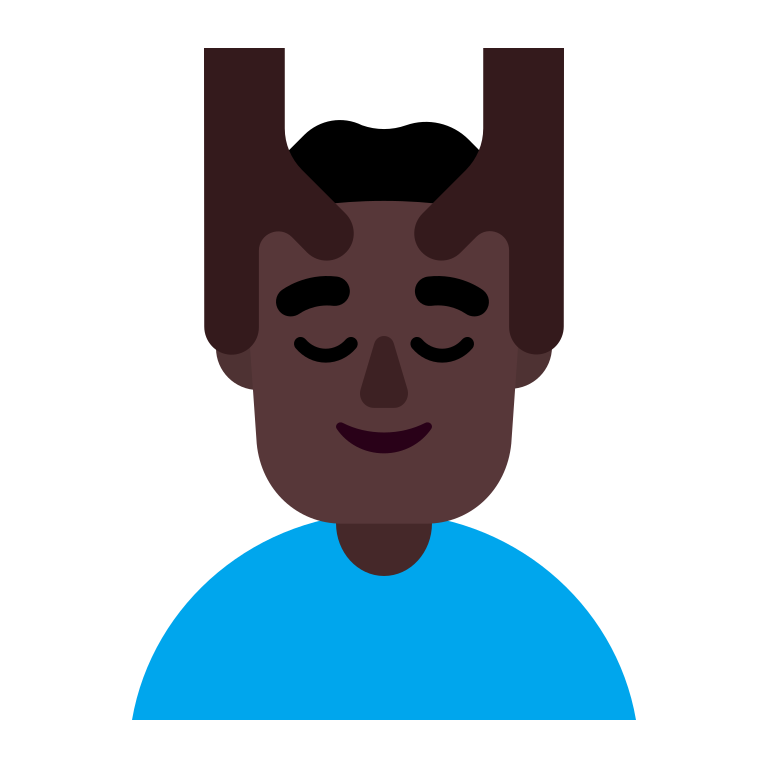
man getting massage flat dark